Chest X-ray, AP view. Patient: 75 years old, sex M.
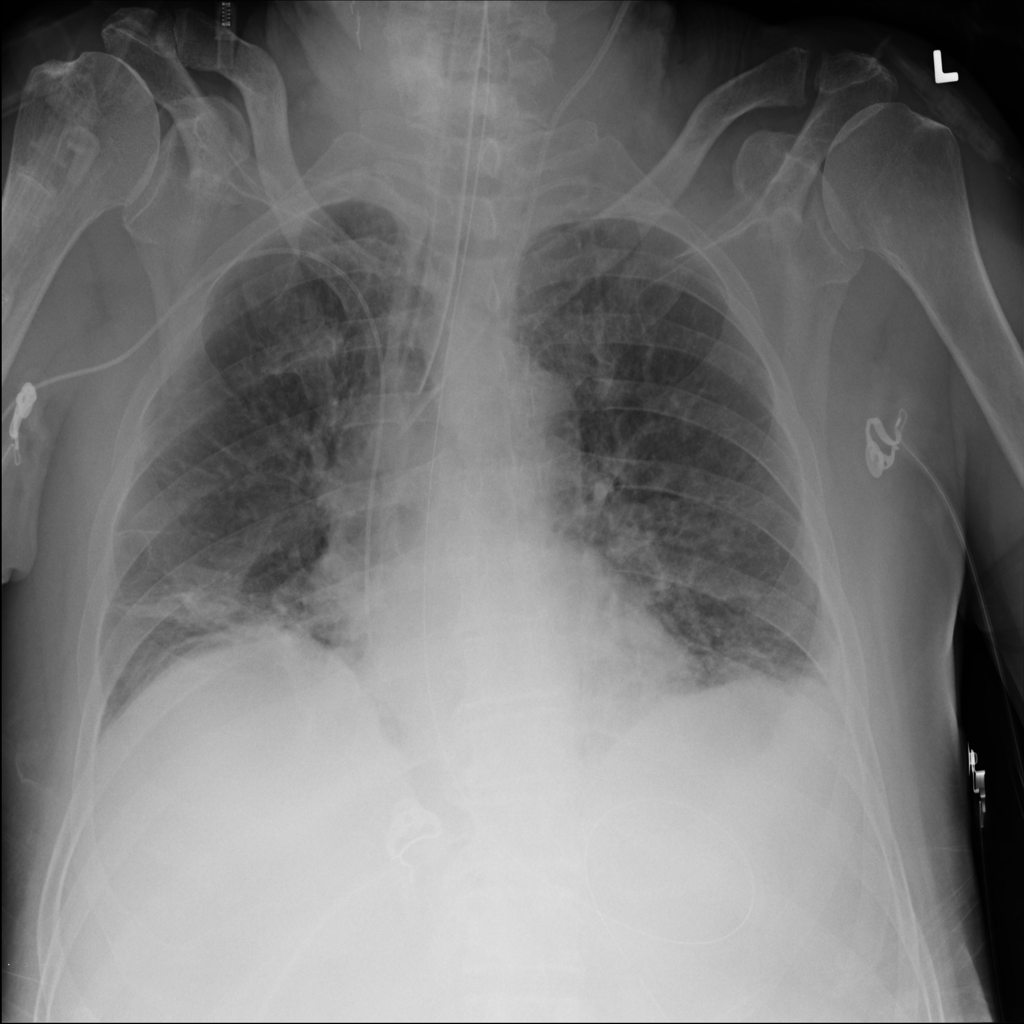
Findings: Atelectasis